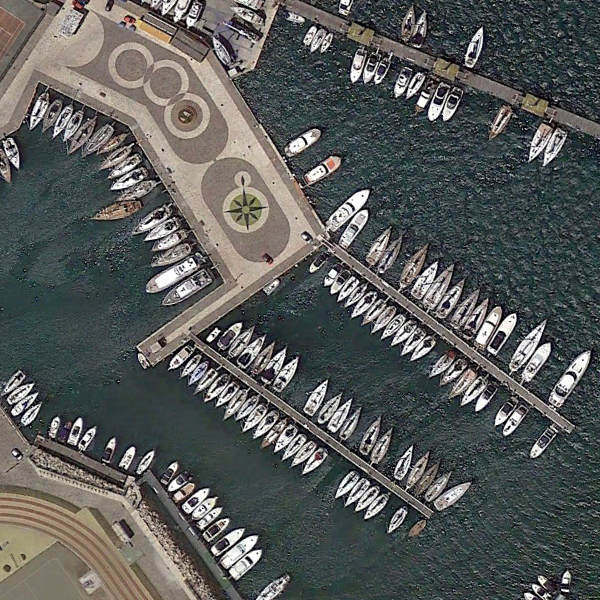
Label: Port